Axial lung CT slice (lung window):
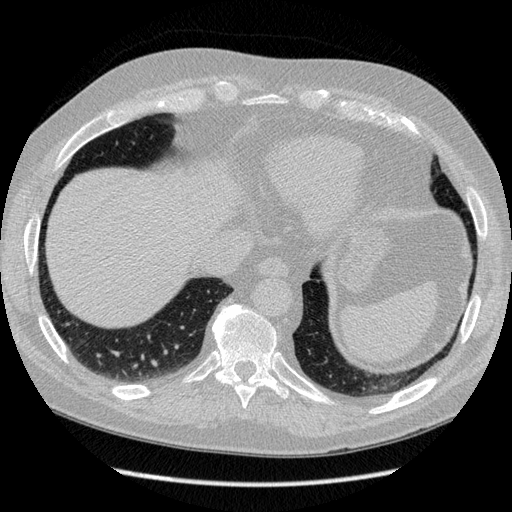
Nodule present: no